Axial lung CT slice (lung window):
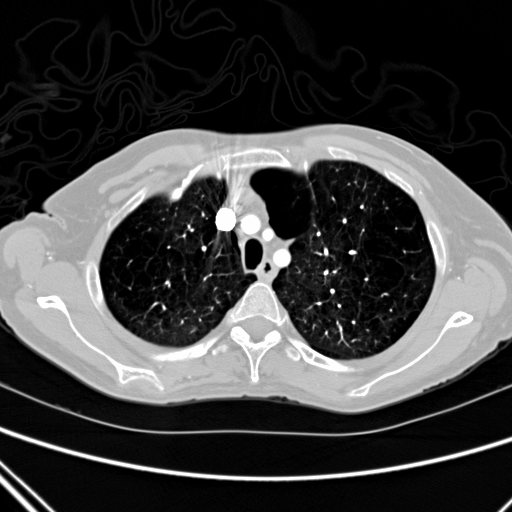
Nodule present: no